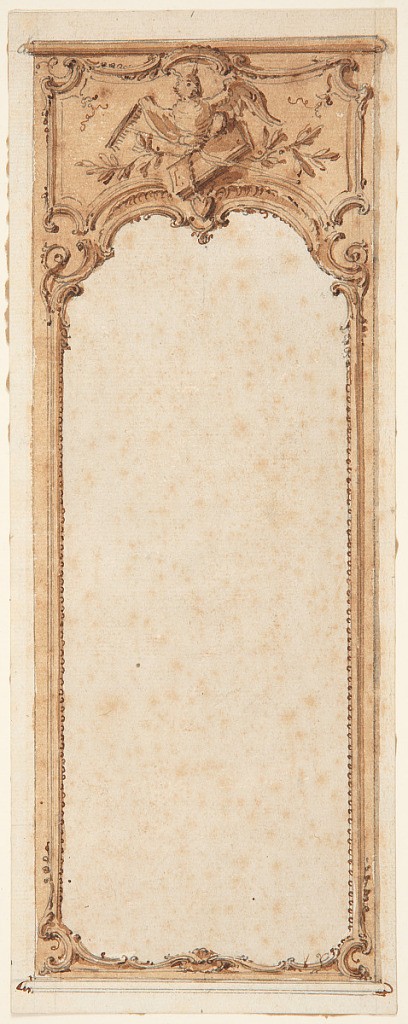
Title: Design for a mirror frame
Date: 1750
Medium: Pen and Chinese ink, brush with watercolor, graphite on paper
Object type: Drawing
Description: In a panel over glass, an owl grasping in its claws a rake and a book from which a heart is suspended on a chain.